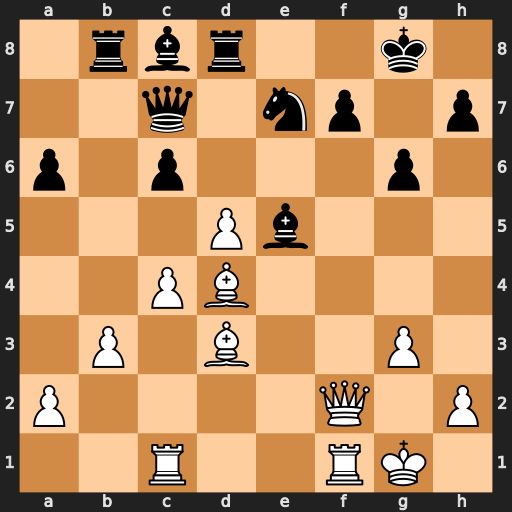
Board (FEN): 1rbr2k1/2q1np1p/p1p3p1/3Pb3/2PB4/1P1B2P1/P4Q1P/2R2RK1
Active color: w
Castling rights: -
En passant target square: -
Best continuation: Bxe5 Qxe5 Rce1 Qg7 Rxe7